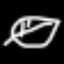
Label: leaf